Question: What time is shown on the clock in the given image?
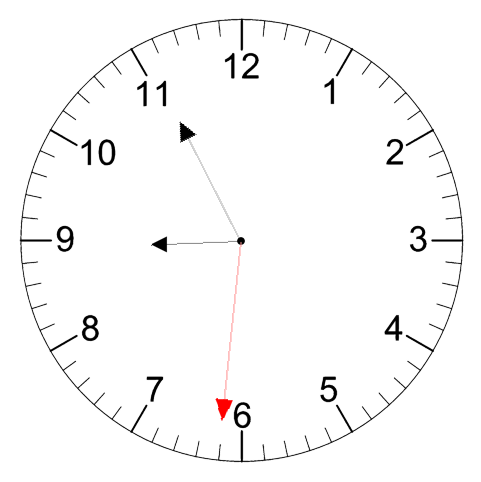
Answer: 08:55:31